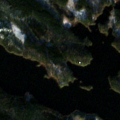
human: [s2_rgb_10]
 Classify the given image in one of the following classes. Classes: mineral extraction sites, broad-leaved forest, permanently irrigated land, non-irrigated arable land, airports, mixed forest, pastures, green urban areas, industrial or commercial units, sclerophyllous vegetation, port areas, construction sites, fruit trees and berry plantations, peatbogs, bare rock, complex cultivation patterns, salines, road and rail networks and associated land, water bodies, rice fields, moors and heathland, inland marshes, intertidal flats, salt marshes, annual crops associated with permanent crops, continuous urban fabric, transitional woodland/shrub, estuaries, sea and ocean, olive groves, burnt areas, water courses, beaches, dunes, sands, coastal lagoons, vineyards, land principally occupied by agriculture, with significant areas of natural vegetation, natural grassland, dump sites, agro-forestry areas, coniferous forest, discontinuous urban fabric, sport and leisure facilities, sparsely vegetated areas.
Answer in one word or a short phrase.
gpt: coniferous forest, mixed forest, transitional woodland/shrub, water bodies